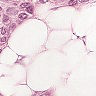
Metastatic tissue present: yes